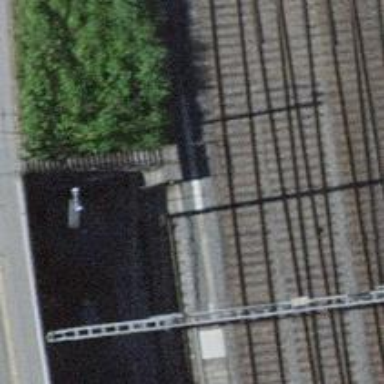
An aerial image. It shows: Railway buffer stop.